Interaction volume radius: 10 \u00c5
Interaction volume height: 10 \u00c5
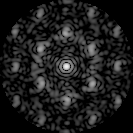
Disorder parameter: 0.5961